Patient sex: F
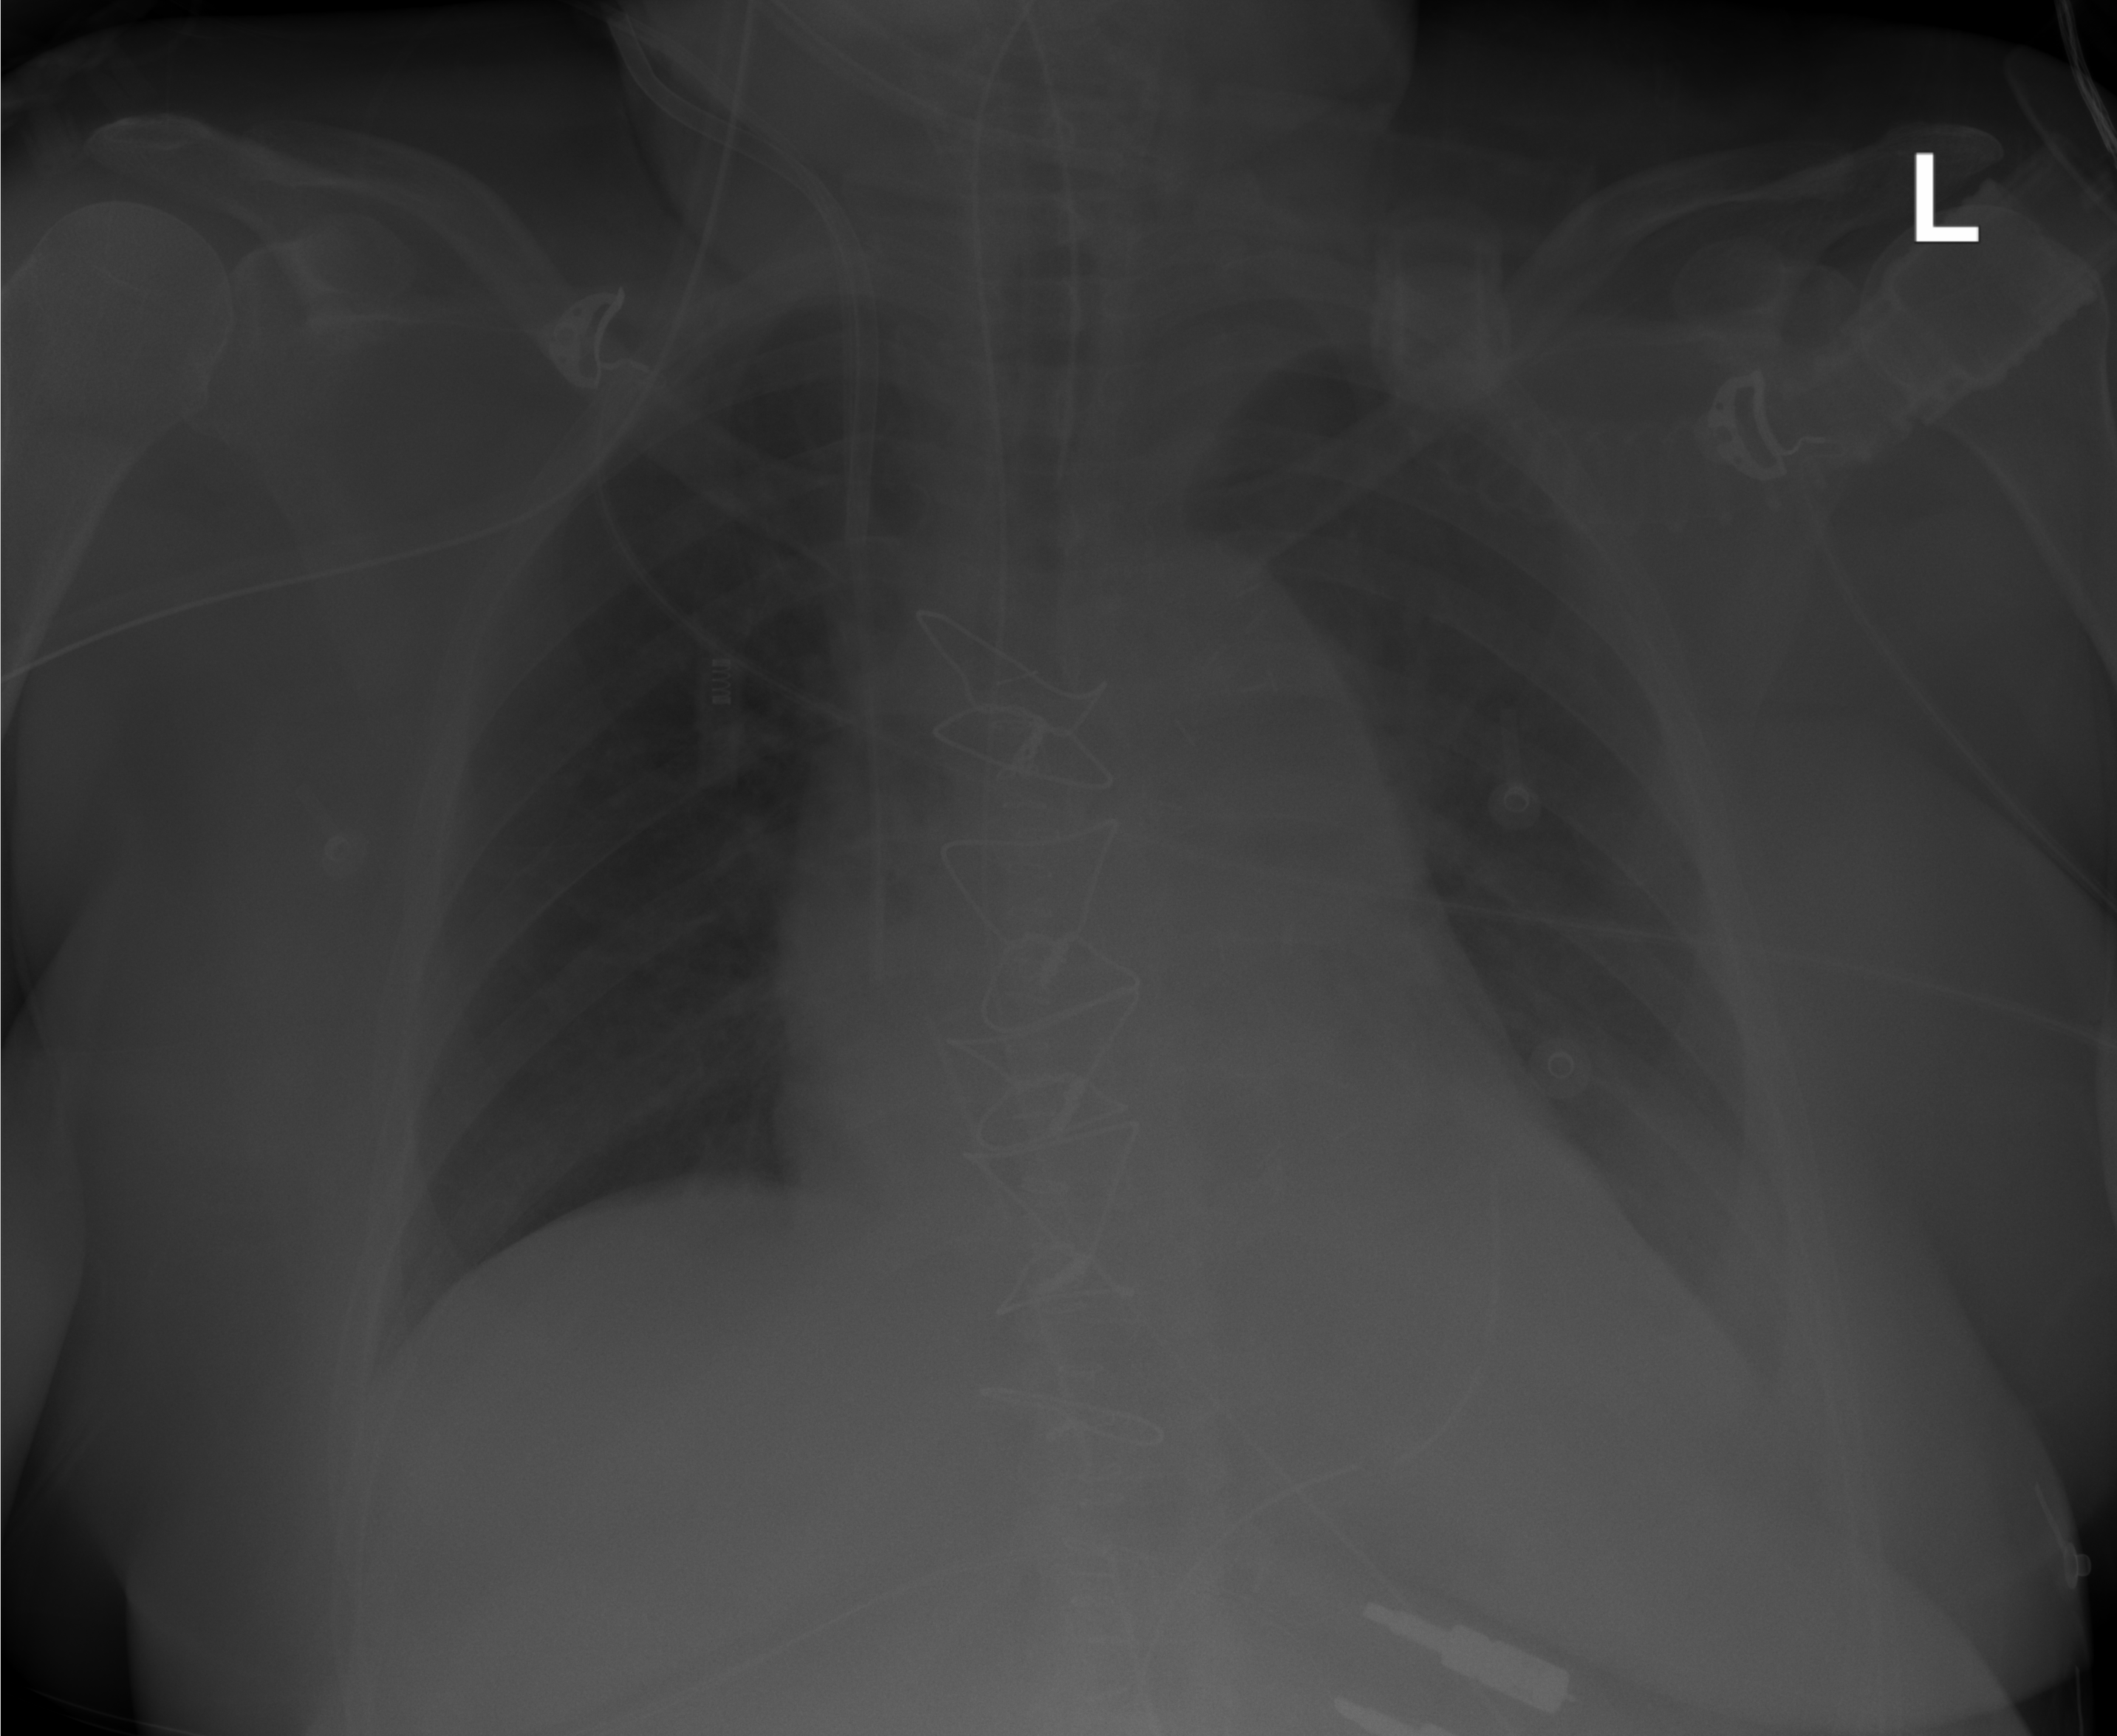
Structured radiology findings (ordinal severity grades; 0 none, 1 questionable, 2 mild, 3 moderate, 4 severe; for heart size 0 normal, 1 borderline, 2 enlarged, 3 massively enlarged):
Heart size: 2
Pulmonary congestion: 0
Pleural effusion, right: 0
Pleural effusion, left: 2
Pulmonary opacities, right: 0
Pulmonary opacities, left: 0
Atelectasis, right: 0
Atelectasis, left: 0